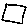
Label: square